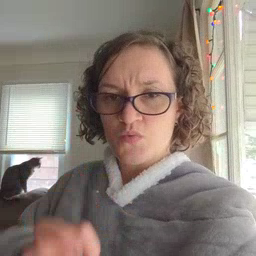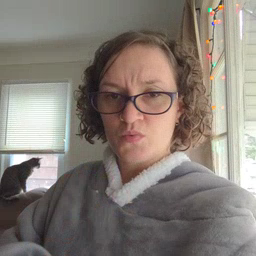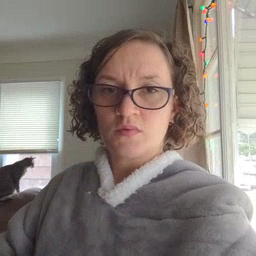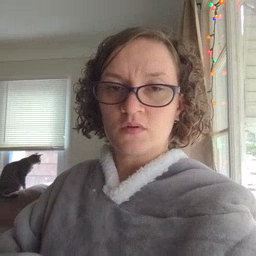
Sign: old